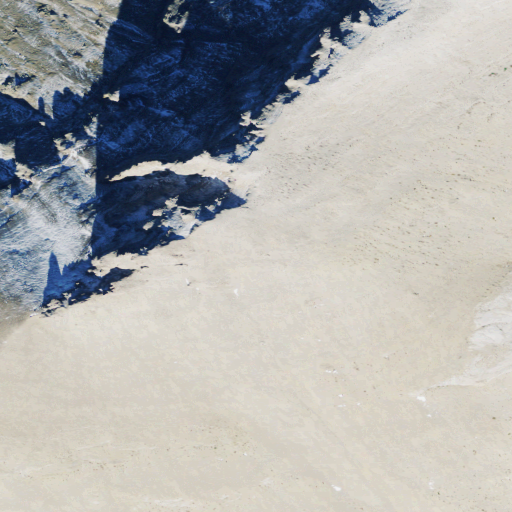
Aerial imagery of ridge(s) in Montana named White Ridge containing barren land, evergreen forest, and grassland